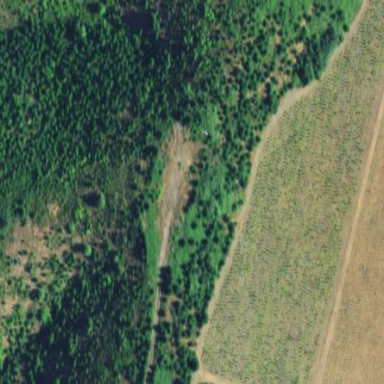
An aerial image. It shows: Plant nursery specializing in growing Christmas trees.